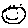
Label: smiley face